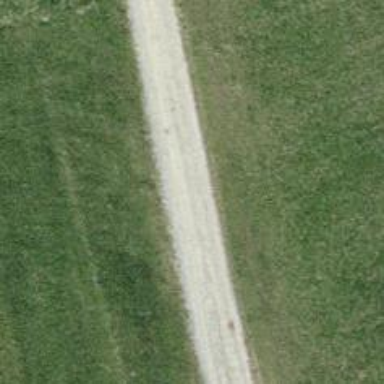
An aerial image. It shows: Track with grade2 tracktype.